Field crop: maize
Growth stage: 1
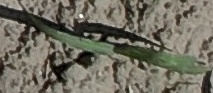
Species: sorghum